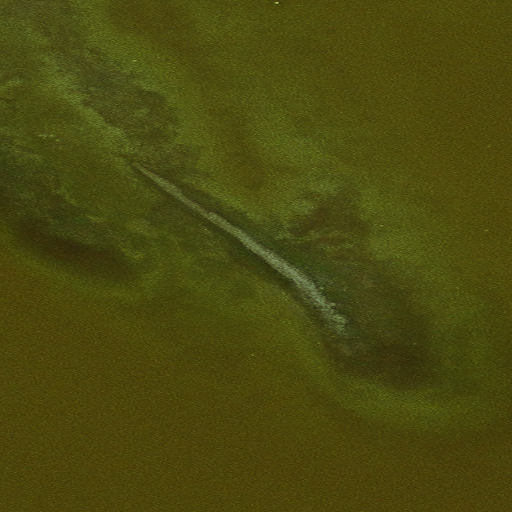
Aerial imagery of bar in Alaska named Prince Shoal containing only unknown